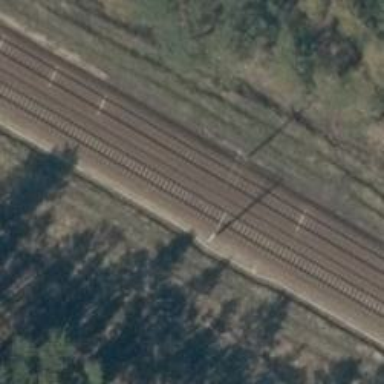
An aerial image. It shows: Milestone along the railway track with catenary mast.